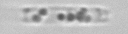
Label: Cerataulina_pelagica